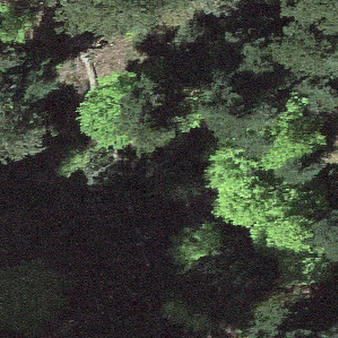
Label: other